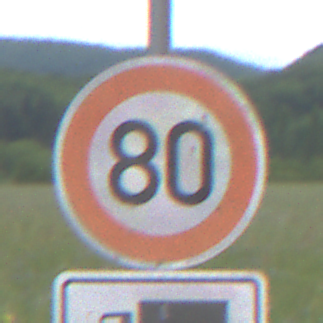
Verkehrszeichen: Geschwindigkeit80
Zusatzzeichen unten: HinweisDurchSinnbild7
Umgebung: Outdoor, RoadRail
Tageszeit: Midday
Wetter: PartlyCloudy
Licht: Natural
Jahreszeit: NotSpecified
Kontrast: LowContrast